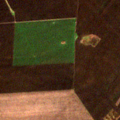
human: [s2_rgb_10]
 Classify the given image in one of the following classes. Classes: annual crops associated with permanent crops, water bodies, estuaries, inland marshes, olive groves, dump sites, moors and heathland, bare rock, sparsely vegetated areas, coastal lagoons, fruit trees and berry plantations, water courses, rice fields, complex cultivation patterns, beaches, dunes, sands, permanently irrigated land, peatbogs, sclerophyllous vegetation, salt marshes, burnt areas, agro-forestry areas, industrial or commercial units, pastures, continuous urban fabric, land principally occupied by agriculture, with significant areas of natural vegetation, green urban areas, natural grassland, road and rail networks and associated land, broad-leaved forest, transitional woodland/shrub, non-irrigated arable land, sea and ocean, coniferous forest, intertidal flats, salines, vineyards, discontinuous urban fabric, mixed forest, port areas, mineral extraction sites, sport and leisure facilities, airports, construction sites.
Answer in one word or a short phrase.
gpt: non-irrigated arable land